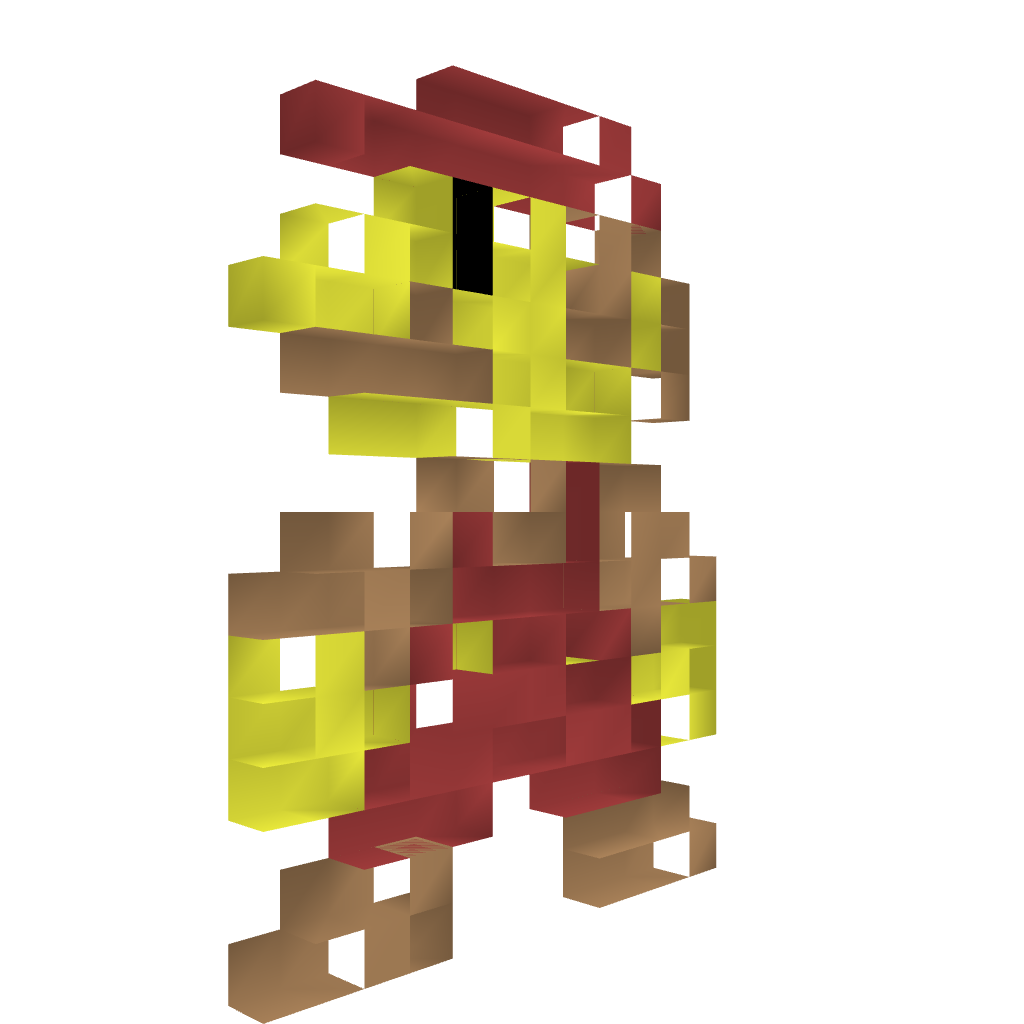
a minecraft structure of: Mario pixel art high quality